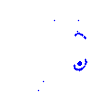
Particle: electron